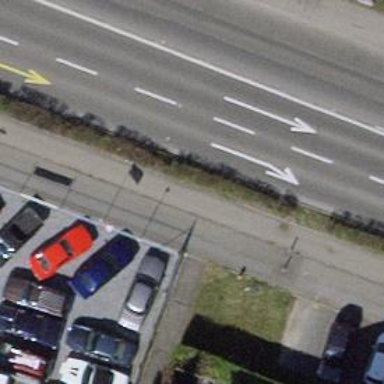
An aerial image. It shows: Bollard barrier.